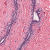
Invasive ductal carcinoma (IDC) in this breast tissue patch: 0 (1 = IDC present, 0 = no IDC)